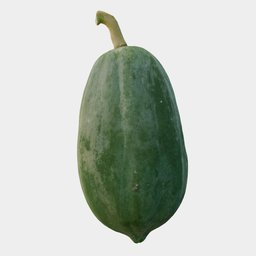
Label: nature